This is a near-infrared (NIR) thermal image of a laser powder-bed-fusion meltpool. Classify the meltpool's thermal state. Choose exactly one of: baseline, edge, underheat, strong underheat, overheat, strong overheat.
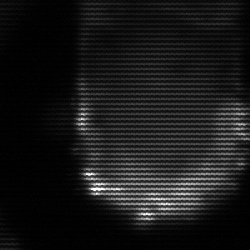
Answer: baseline